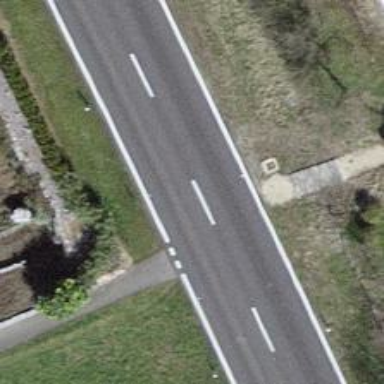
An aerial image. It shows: Set of steps on the road.